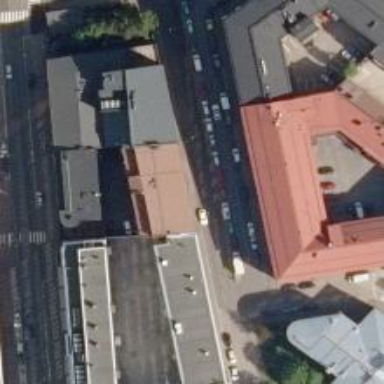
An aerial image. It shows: Office building.